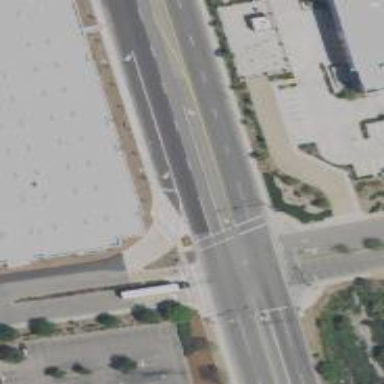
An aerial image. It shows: Marked road crossing.